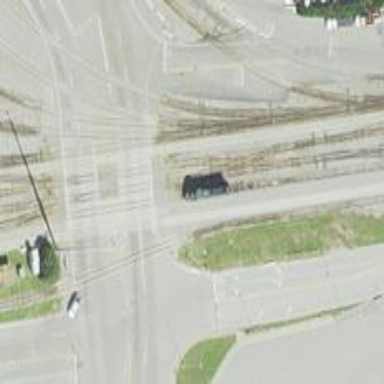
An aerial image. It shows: Railway yard used for servicing trains.